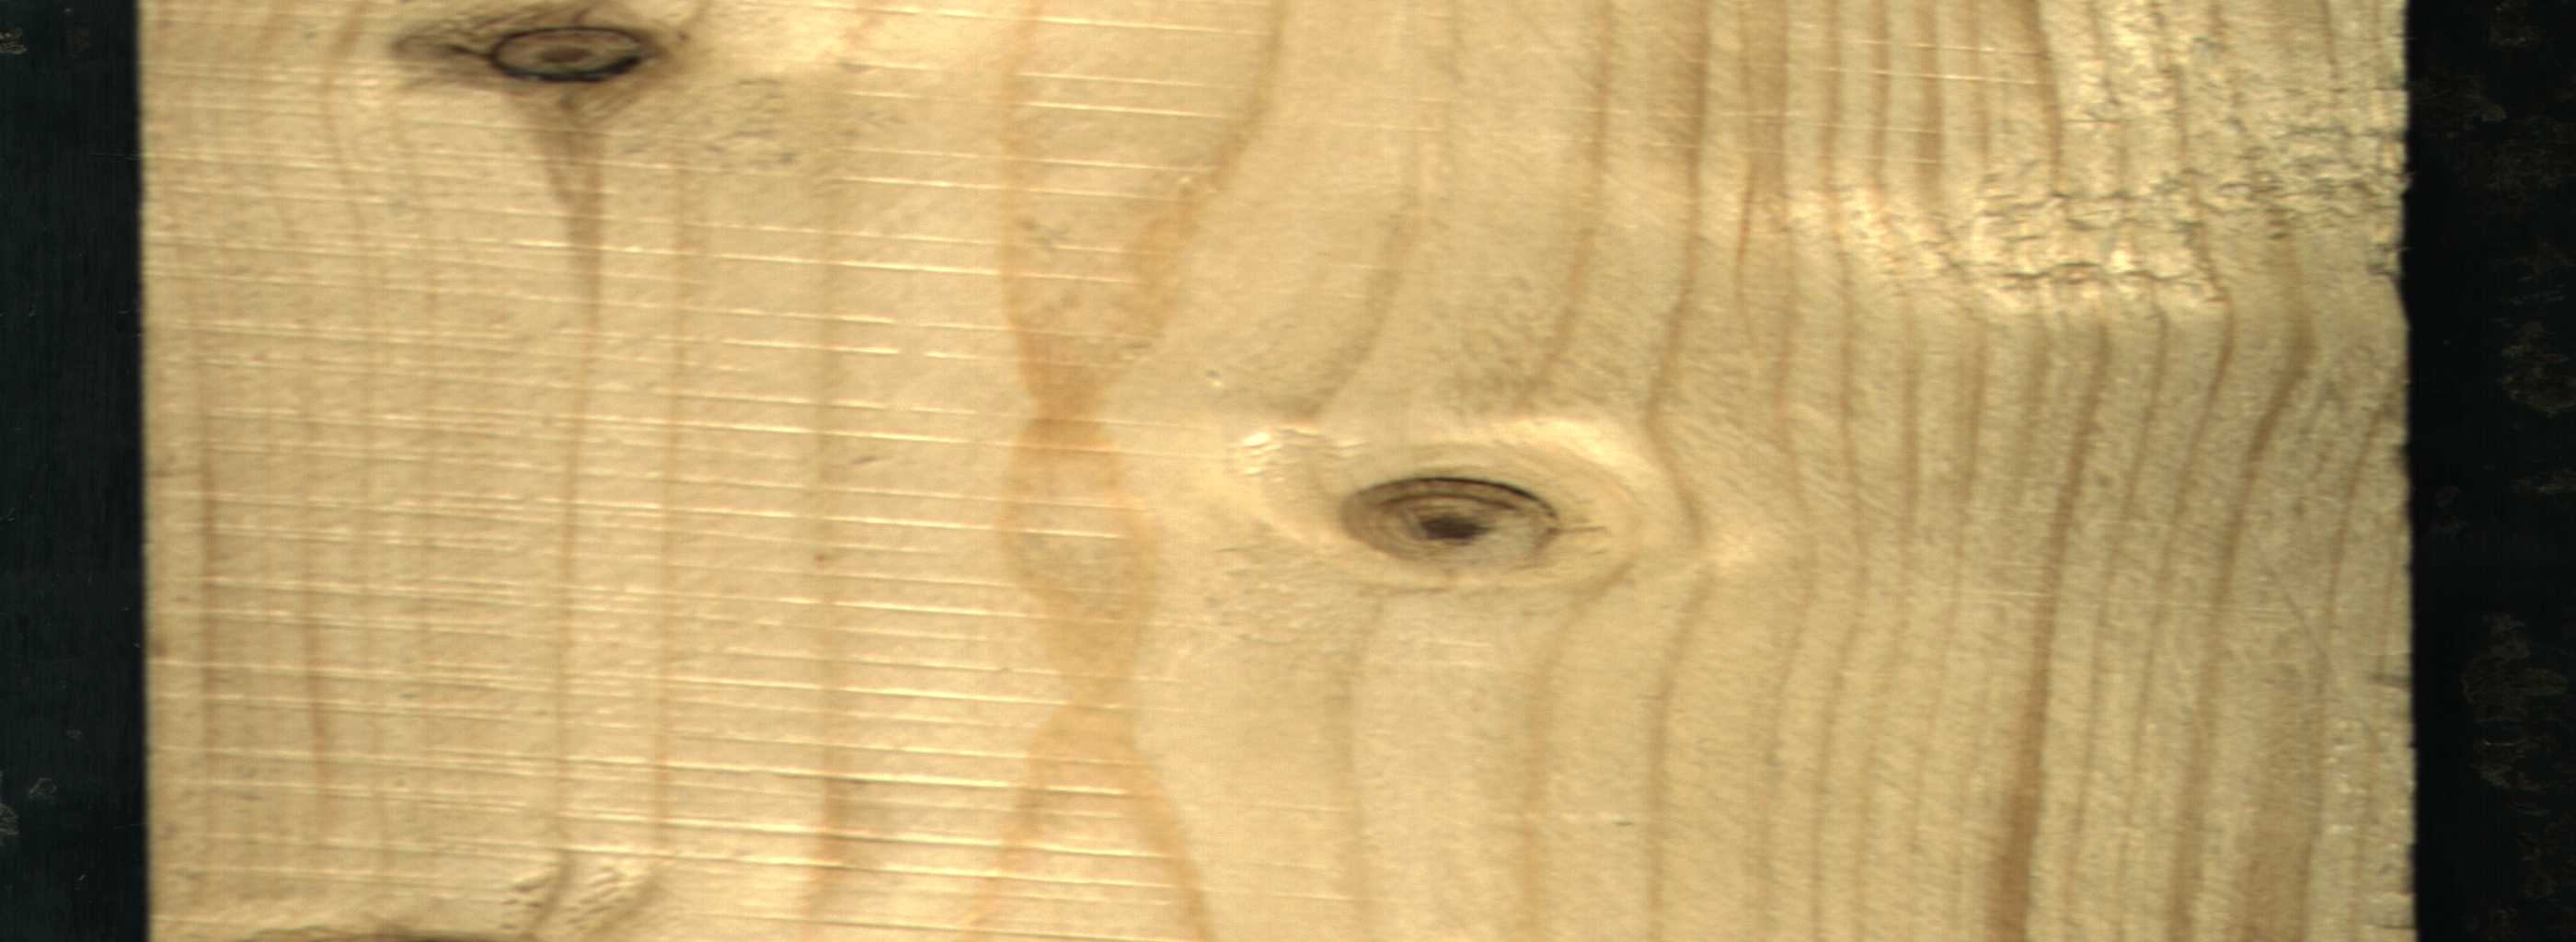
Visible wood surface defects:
Dead_Knot
Dead_Knot
Live_Knot